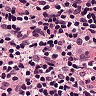
Metastatic tissue present: no